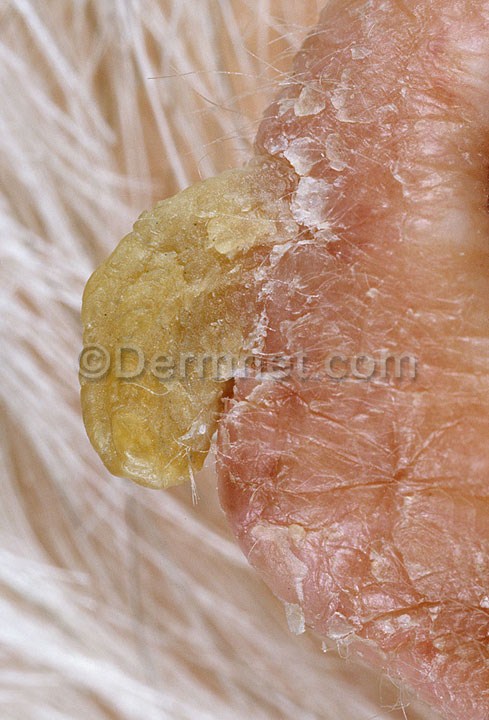
Disease: Actinic Keratosis Basal Cell Carcinoma and other Malignant Lesions